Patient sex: F
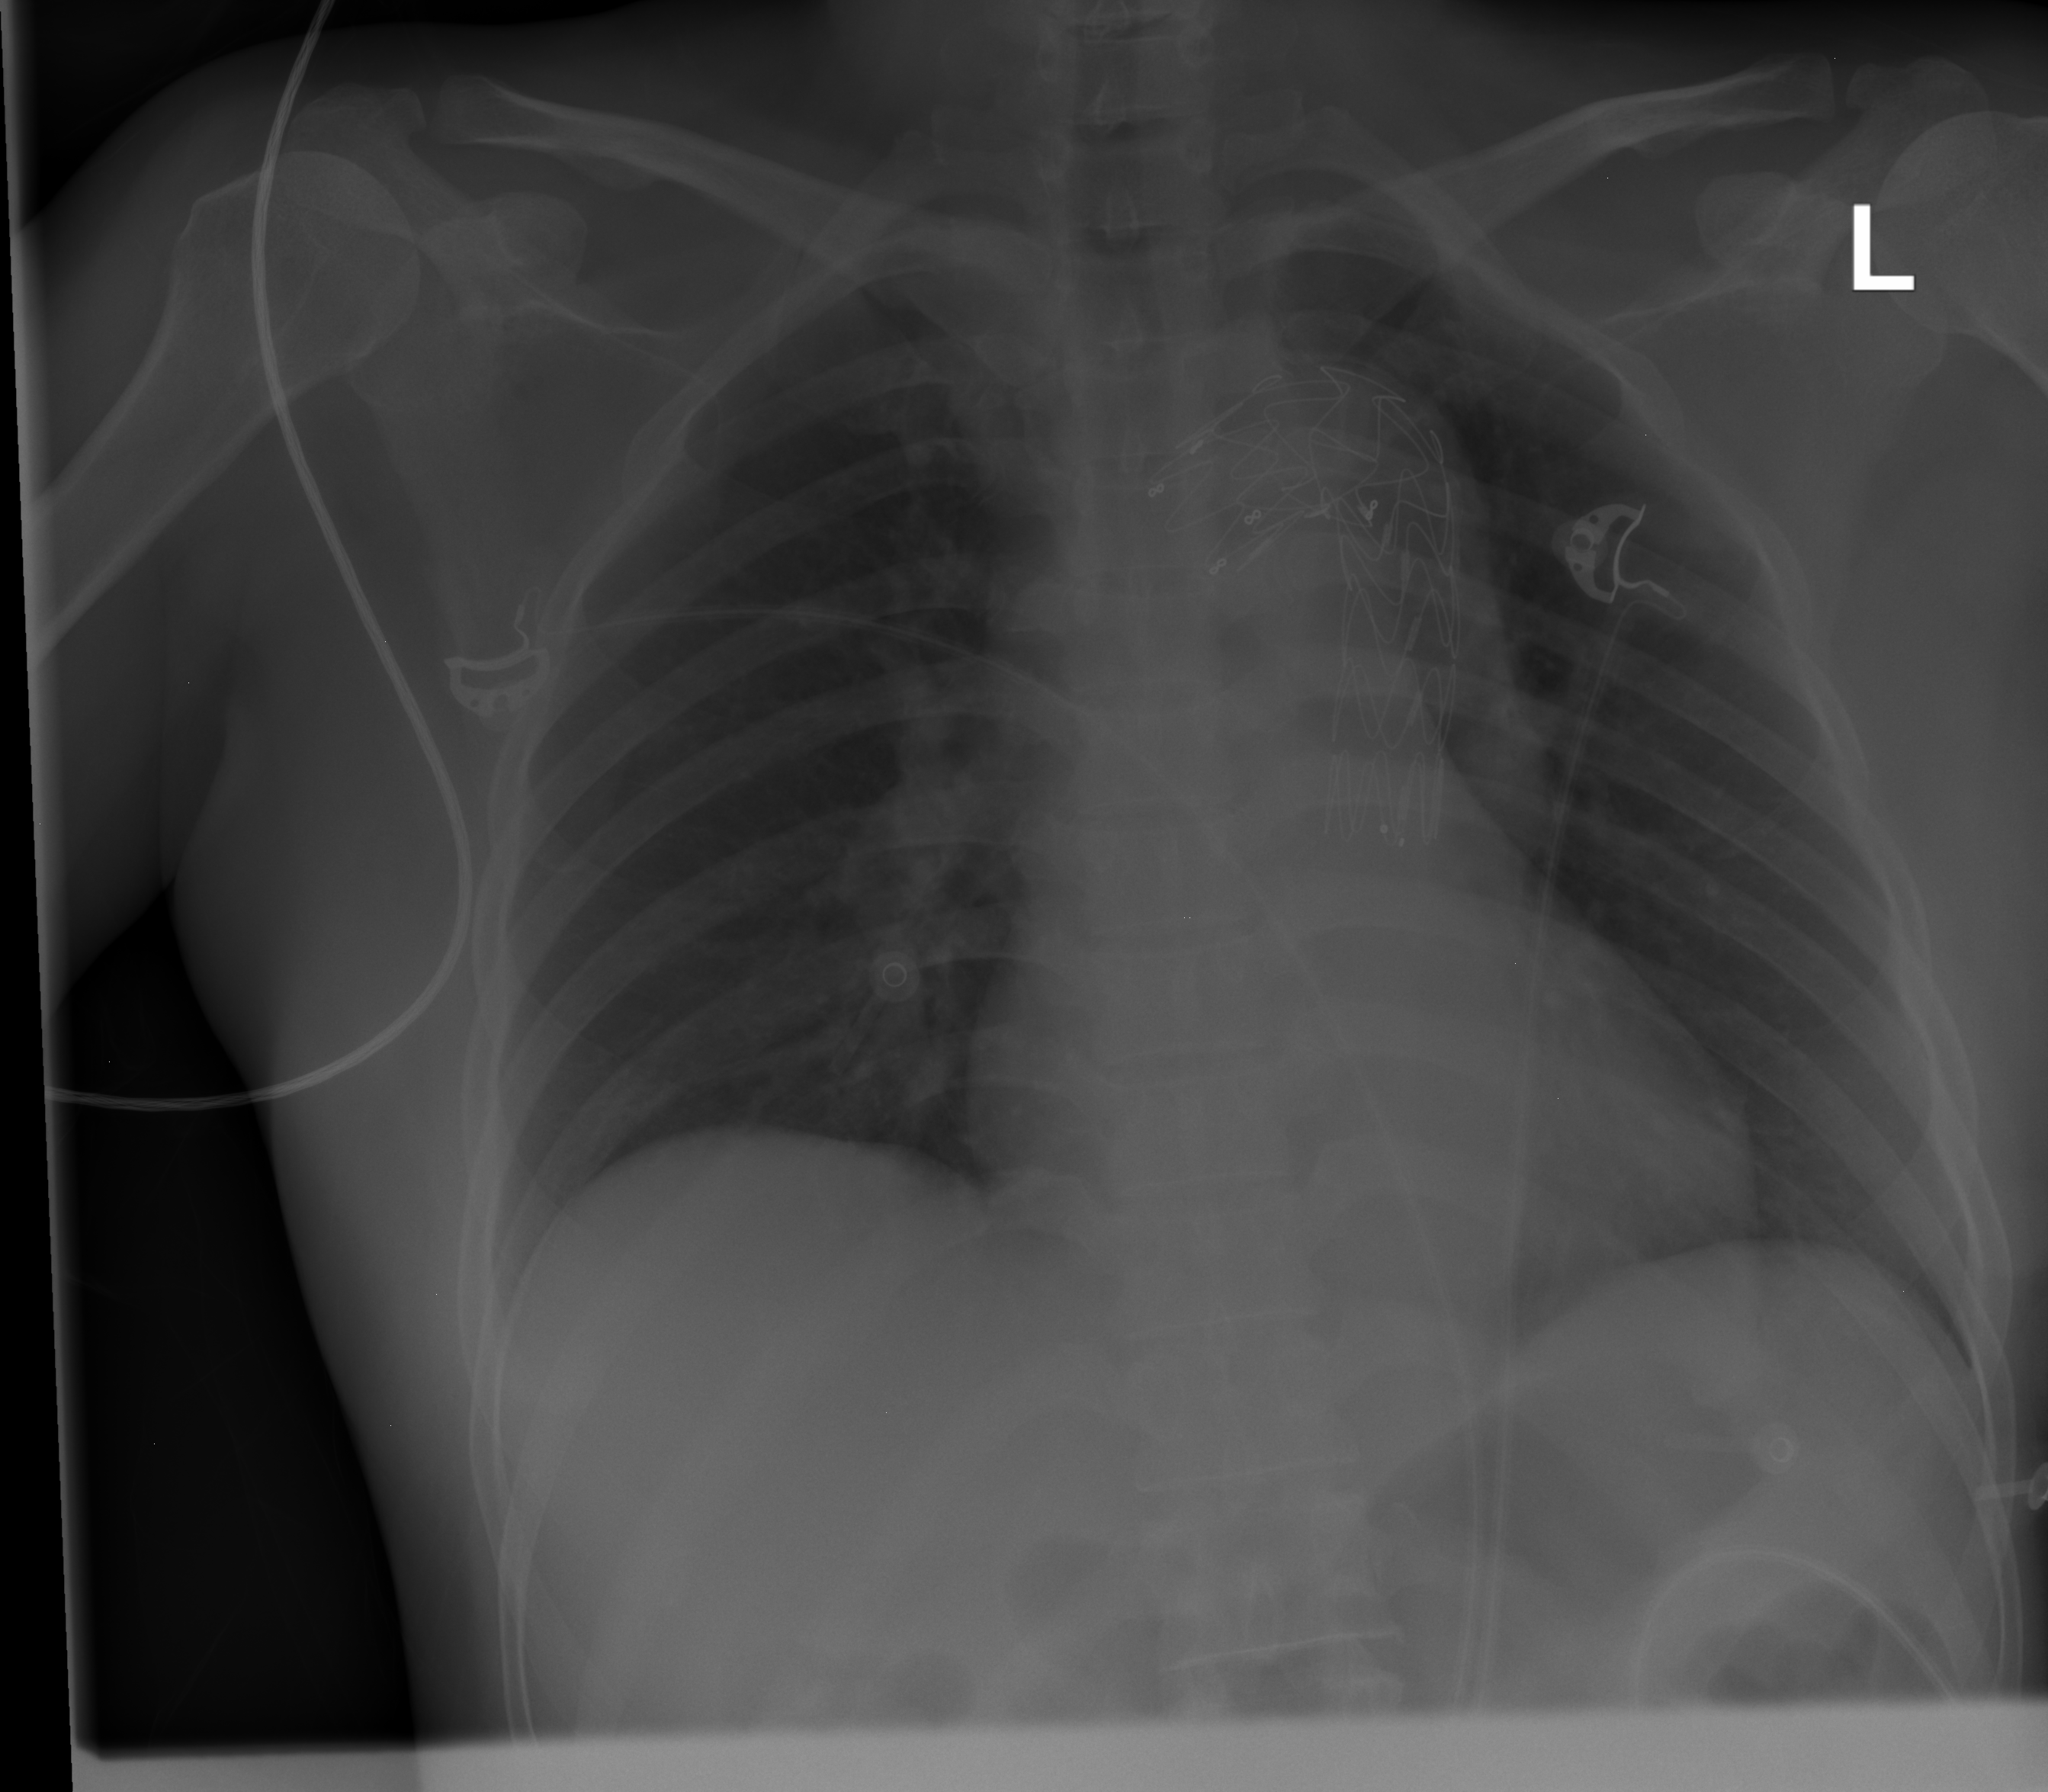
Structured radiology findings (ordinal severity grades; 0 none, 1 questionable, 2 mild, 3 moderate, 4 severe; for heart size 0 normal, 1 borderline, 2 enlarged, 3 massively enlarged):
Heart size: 0
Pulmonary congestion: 0
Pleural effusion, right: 0
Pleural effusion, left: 0
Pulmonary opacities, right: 0
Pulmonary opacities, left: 0
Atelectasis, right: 2
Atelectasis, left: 2